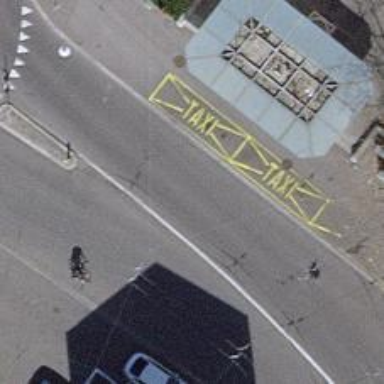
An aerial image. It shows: Tertiary road with asphalt surface and cycle lane. Trolley wires are present along the road.